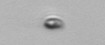
Label: nanoplankton_mix